Question: I would like to draw a d3 voronoi diagram and clip it like <URL> do bound a collection of nodes or any similar clipping.
The red line in this <URL> shows what i would like to achieve.

How can it be done ?
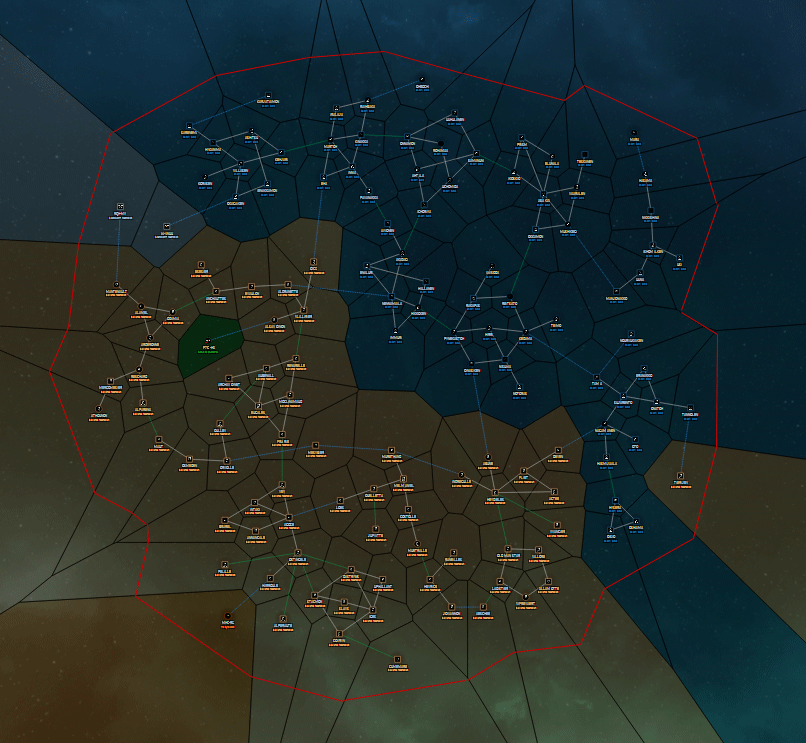
Answer: The 'd3.geom.hull' function will find a polygon that contains all your nodes tightly, with no extra spacing. That of course would cancel out much of the purpose of the Voronoi regions, which are intended to add some active space around the nodes. So what you need to calculate is a polygon that is a certain padding distance larger than the convex hull polygon on all sides.
My recommended algorithm:
- Use <URL>.
Sample code:
'''
var hullFunction = d3.geom.hull()
.x(/*x accessor function*/)
.y(/*y accessor function*/);
var tightHull = hullFunction(nodes); //returns an array of vertices
var centerPoint = d3.geom.polygon(tightHullArray).centroid();
var expandedHull = tightHullArray.map( function(vertex) {
//Create a new array of vertices, each of which is the result
//of running this function on the corresponding vertex of the
//original hull.
//Each vertex is of the form [x,y]
var vector = [vertex[0] - centerPoint[0],
vertex[1] - centerPoint[1] ];
//the vector representing the line from center to this point
var vectorLength = Math.sqrt(vector[0]*vector[0]
+ vector[1]*vector[1]);
//Pythagorus' theorem to get the length of the line
var normalizedVector = [vector[0] / vectorLength,
vector[1] / vectorLength];
//the vector scaled down to length 1, but with the same angle
//as the original vector
return [vertex[0] + normalizedVector[0]*padding,
vertex[1] + normalizedVector[1]*padding ];
//use the normalized vector to adjust the vertex point away from
//the center point by a distance of 'padding'
});
var clippedVoronoi = voronoiPolygons.map(function(voronoi) {
//voronoiPolygons would be the array returned by the voronoi function
return expandedHull.clip(voronoi);
//I think this is correct; if you get weird results, try
// return voronoi.clip(expandedHull);
});
'''